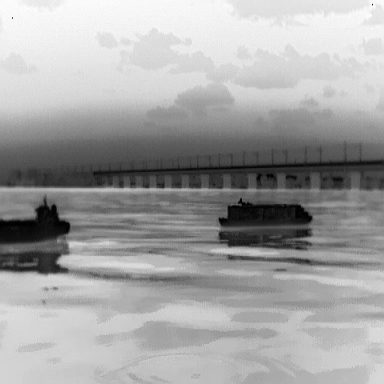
There are two objects shown in the infrared image, including a liner, and a fishing_boat.